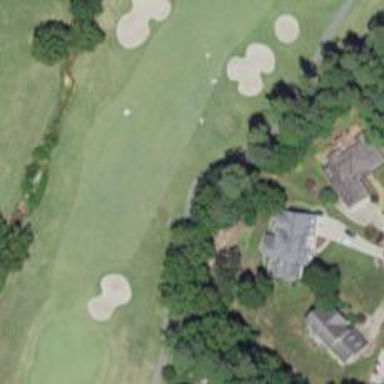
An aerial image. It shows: Footway that doubles as golf path.